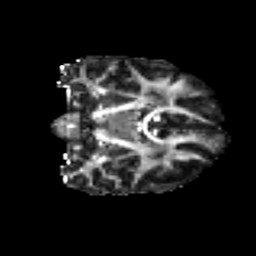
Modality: FA
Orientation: coronal
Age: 21
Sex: female
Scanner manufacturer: ge
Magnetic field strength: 3 T
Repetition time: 7.8 s
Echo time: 0.0606 s